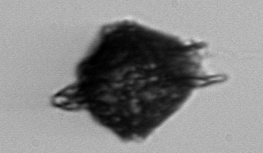
Label: Gonyaulax